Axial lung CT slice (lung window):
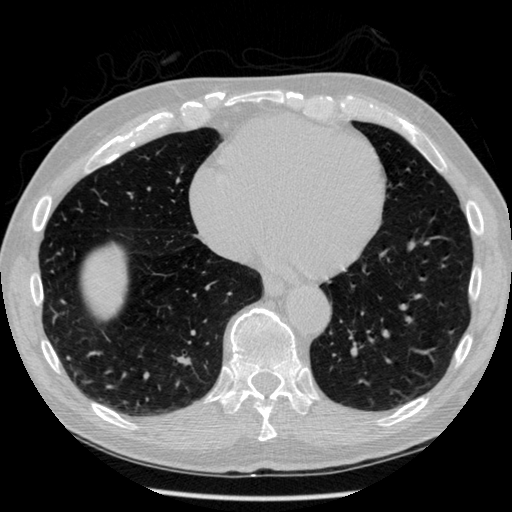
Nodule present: no